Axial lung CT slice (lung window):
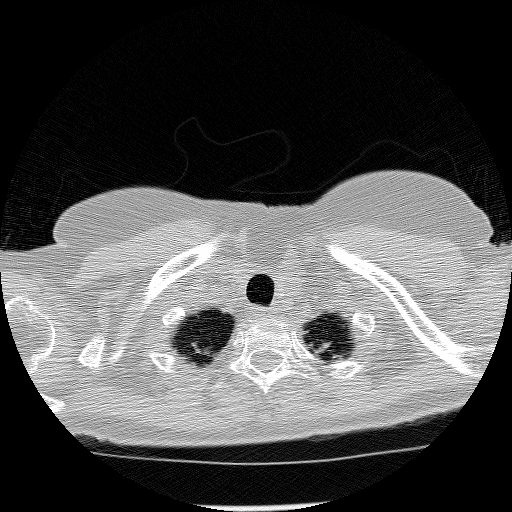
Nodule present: no